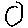
Label: circle